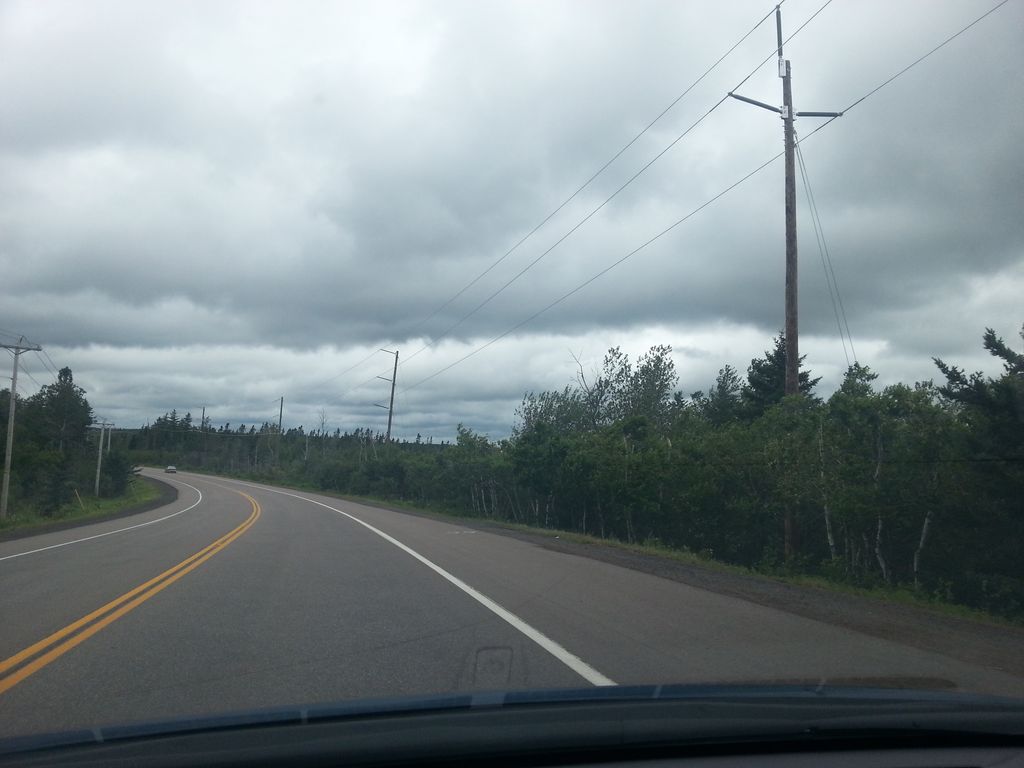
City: charlottetown